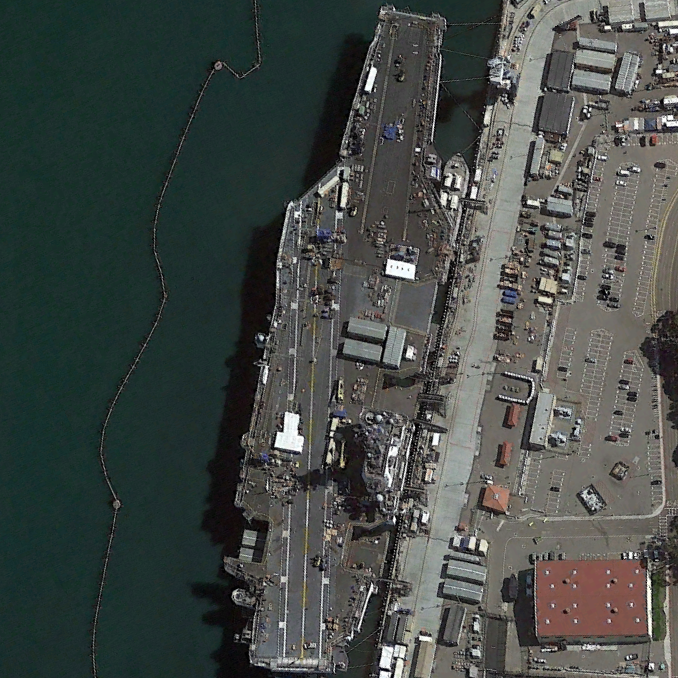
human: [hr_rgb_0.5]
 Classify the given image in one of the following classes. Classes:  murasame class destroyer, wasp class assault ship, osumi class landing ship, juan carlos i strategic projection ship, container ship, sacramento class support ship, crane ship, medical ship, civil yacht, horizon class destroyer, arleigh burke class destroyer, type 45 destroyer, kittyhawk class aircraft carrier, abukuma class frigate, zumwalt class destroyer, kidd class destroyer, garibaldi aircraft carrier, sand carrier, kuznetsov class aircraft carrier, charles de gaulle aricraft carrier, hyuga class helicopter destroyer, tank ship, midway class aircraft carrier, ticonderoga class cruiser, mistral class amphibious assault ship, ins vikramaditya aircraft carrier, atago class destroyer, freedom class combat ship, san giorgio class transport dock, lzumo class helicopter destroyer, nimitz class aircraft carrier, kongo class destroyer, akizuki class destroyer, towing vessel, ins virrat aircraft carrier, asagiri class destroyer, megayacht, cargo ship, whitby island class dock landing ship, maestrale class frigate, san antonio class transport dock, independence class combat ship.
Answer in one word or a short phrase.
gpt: Nimitz class aircraft carrier